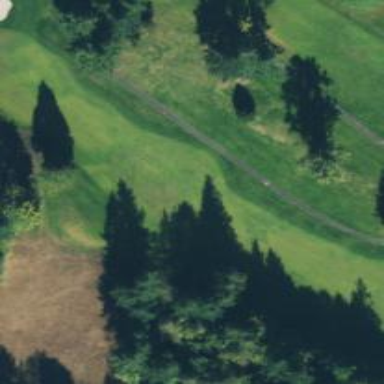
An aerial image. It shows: Golf hole.